Question:
This is the graph which I am expected to analyze. I have to find the gradient (slope) and from that I am expected to deduce the time complexity.
I have found that the slope is equal to 1,91. If that is true what else should I do?
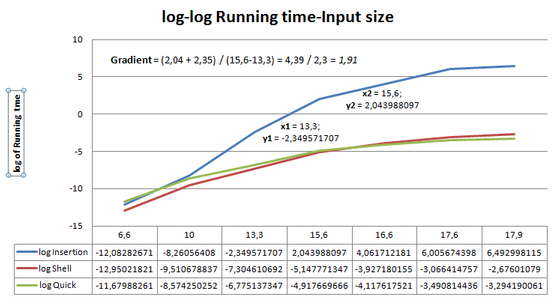
Answer: Quotient of logarithms is approximately 2. What does it mean when removing the logarithms?
'''
log(T(n)) / log(n) = 2
log(T(n)) = 2 * log(n)
log(T(n)) = log(n2)
T(n) = n2
'''
'T(n)' denotes algorithm's time complexity. Of course we are talking in asymptotic terms, i.e. using <URL> we say that
'''
T(n) O(n2).
'''
You measured the value 2 for large inputs and you are assuming it will remain the same even for all bigger ones.
You can <URL> at a page by one of the tutors at University of Toronto. It uses basic calculus to explain how it works. Still, the idea behind all this is that logarithms make multiplicative constants from constant exponents and additive constants from multiplicative constants.
Also regarding interpretation of the plot, a similar question popped up here on Stack Overflow recently: <URL>
But note that this is really just an estimation of time complexity. You cannot prove time complexity of an algorithm by just running it on a finite set of inputs. This method can give you a good guess on what to try to prove using <URL>, though.